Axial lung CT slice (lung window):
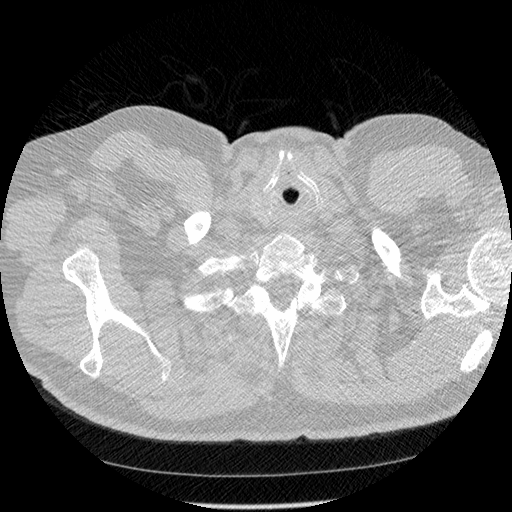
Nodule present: no